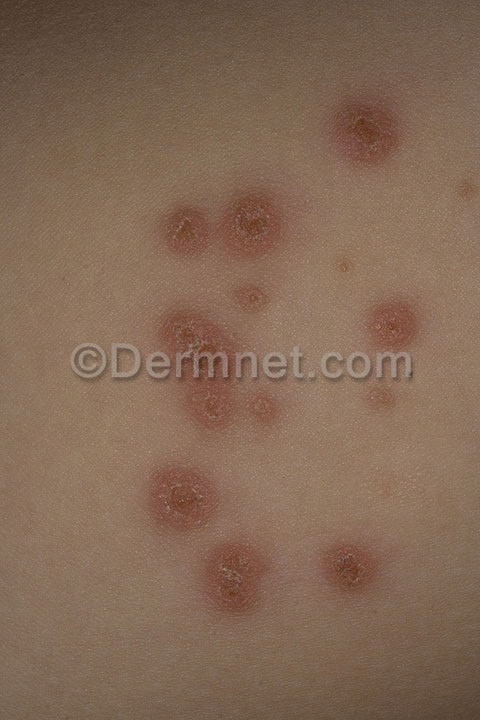
Disease: Cellulitis Impetigo and other Bacterial Infections